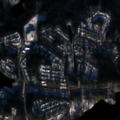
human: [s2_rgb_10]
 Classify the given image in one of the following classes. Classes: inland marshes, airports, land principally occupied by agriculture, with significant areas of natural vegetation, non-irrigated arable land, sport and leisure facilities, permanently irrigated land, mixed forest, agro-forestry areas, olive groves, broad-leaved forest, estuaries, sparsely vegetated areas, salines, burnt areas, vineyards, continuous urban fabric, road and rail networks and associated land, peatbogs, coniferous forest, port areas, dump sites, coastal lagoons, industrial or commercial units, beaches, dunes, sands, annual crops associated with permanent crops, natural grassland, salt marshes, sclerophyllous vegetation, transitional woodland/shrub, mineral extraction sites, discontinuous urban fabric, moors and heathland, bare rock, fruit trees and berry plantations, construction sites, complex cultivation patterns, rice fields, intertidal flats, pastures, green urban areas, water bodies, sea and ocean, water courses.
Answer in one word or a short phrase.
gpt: discontinuous urban fabric, coniferous forest, water bodies